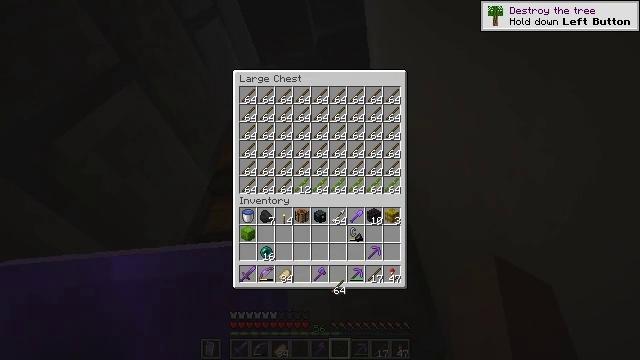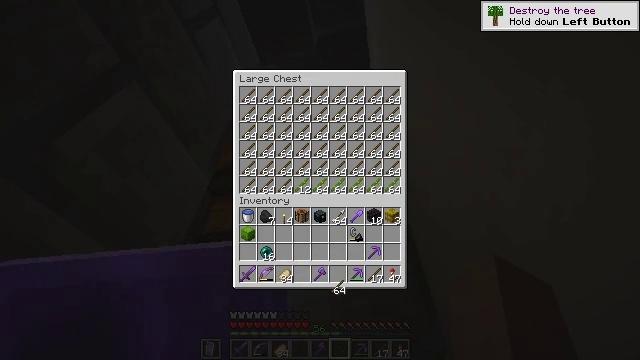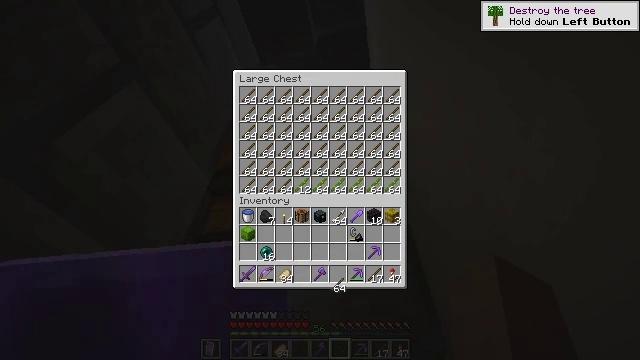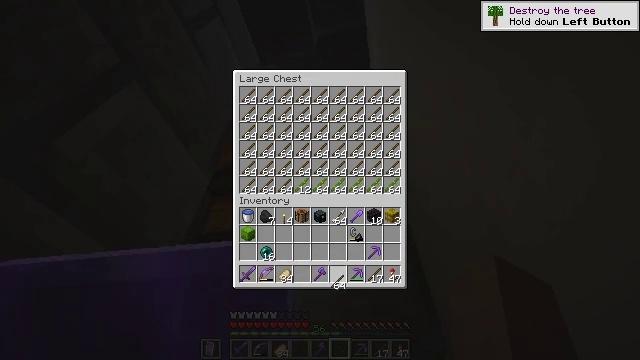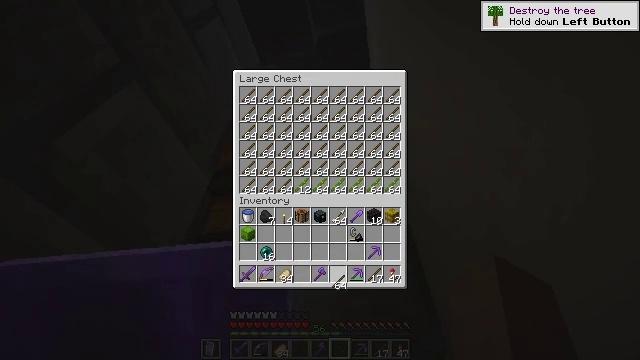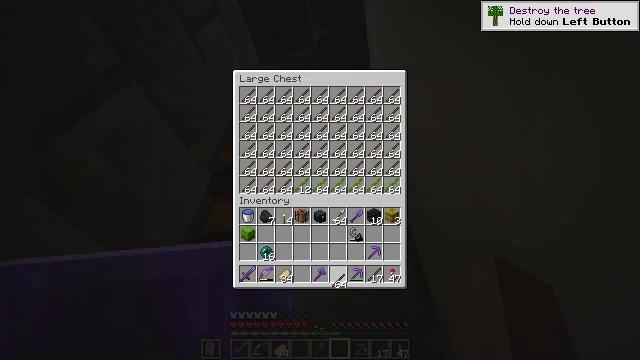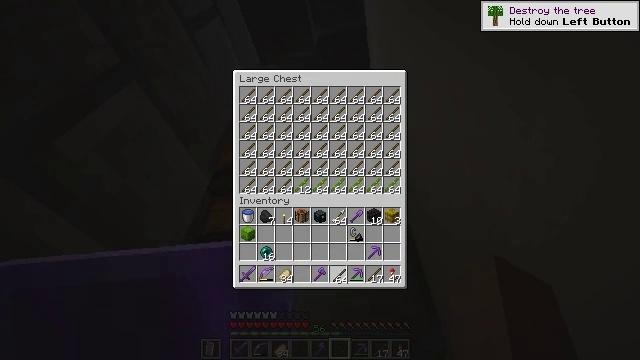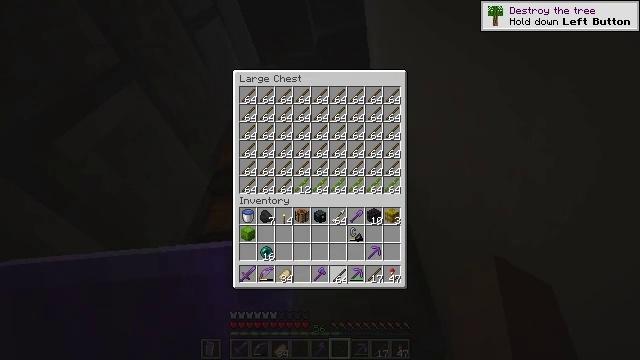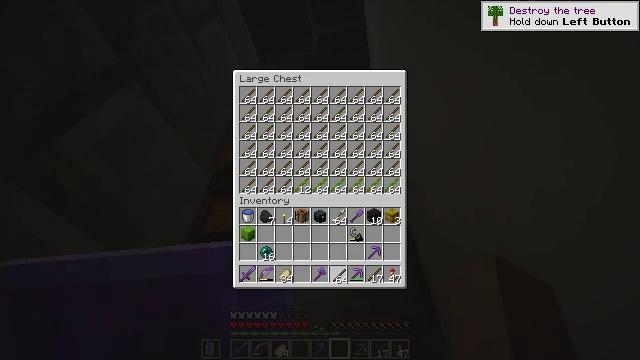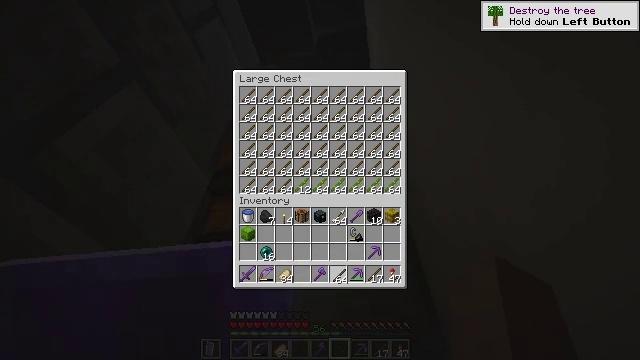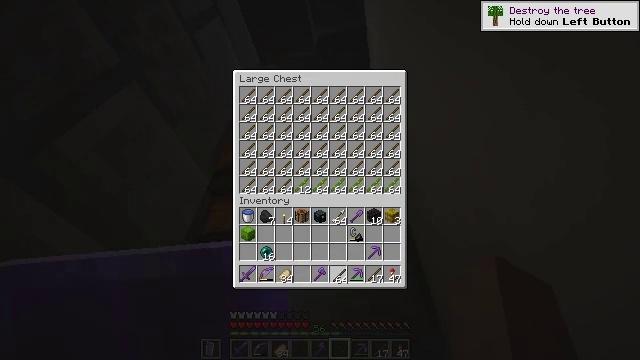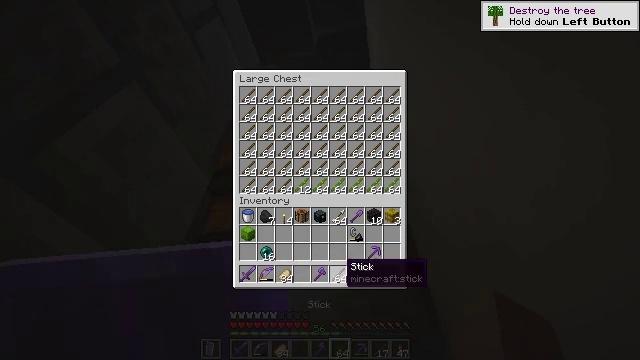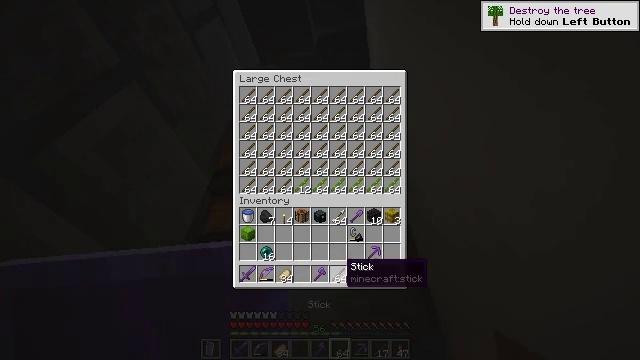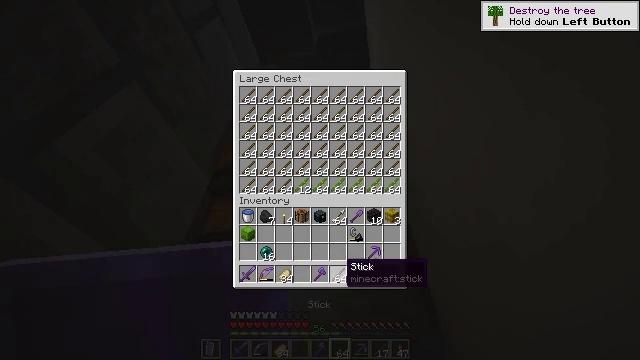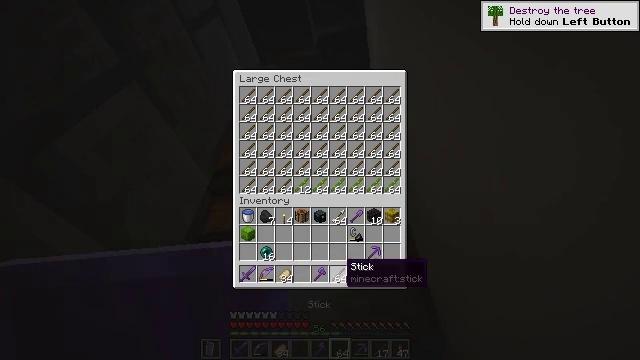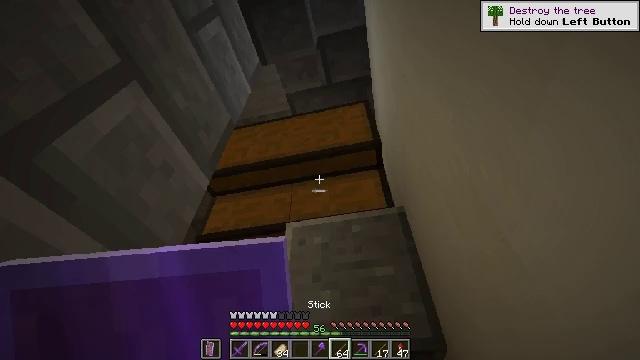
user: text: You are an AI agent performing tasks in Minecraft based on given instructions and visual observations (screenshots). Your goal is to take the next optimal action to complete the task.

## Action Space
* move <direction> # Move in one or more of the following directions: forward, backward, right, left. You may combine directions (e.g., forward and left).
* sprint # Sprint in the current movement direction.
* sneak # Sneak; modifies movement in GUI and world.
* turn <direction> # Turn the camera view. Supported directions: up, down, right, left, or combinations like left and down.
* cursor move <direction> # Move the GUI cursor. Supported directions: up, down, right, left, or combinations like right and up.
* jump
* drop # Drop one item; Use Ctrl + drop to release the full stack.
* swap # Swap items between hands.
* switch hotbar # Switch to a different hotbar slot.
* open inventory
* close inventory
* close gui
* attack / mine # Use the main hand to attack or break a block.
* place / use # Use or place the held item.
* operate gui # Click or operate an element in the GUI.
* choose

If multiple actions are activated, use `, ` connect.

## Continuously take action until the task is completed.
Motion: motion action
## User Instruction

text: Pick up the lime shulker box from the ground.
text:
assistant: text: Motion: no_op
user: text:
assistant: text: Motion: no_op
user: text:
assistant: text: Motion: no_op
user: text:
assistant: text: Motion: no_op
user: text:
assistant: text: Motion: no_op
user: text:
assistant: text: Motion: no_op
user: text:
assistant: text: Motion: no_op
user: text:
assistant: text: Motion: no_op
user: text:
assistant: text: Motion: attack / mine
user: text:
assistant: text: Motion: attack / mine
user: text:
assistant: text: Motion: no_op
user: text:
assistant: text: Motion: no_op
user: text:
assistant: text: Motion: no_op
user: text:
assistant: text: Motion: no_op
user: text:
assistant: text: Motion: no_op
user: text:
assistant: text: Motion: no_op
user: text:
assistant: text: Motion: no_op
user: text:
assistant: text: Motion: no_op
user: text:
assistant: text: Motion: turn down
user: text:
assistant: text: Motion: turn right and down
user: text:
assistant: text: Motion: move forward, turn right and down
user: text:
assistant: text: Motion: move forward, turn down
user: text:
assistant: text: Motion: move forward, turn down
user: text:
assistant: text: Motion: turn right and down
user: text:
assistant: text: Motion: turn down
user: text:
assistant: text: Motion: turn right and down
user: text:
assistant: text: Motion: turn down
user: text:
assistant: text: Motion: turn down
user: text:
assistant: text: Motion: no_op
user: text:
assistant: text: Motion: no_op